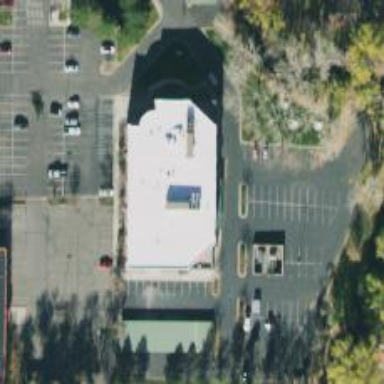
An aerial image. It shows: Healthcare clinic.